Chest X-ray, PA view. Patient: 45 years old, sex M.
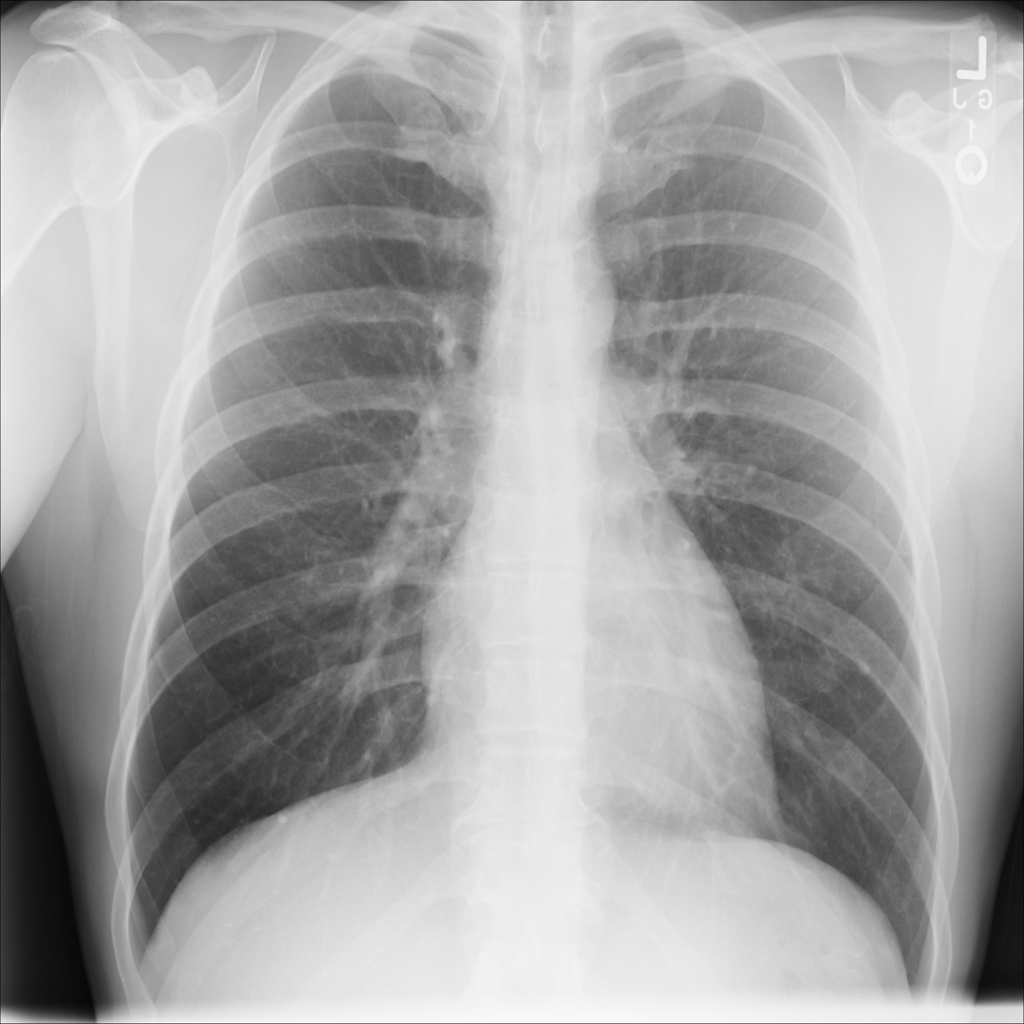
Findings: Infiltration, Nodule